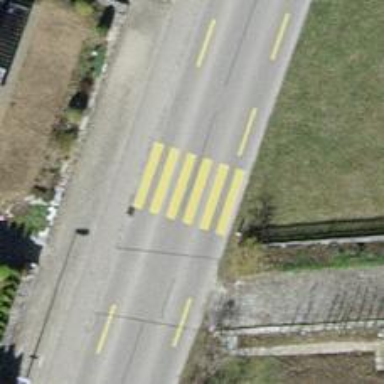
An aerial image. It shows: Primary highway with asphalt surface and designated cycle lane.